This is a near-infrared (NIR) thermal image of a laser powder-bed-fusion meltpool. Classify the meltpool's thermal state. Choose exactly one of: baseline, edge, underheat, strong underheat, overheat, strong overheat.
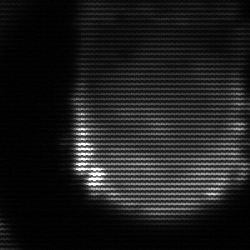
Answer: edge